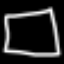
Label: square